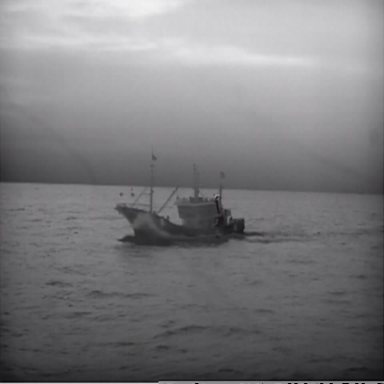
There is a bulk_carrier in the infrared image.